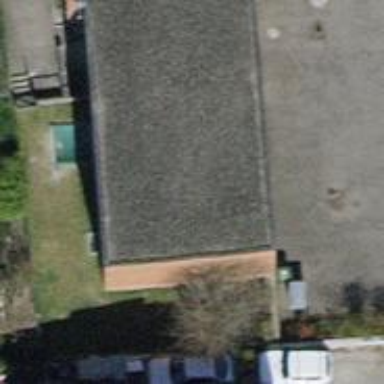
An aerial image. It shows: Kindergarten.